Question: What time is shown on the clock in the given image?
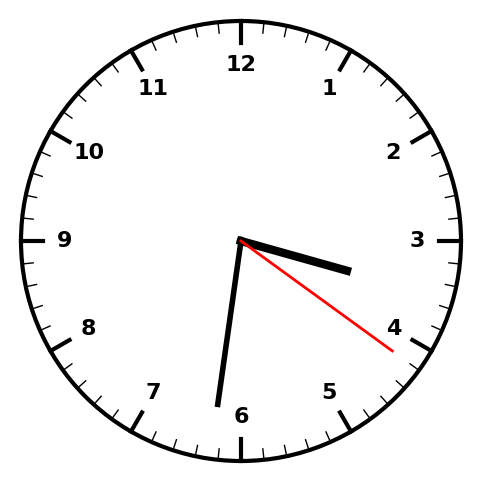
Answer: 03:31:21